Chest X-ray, AP view. Patient: 44 years old, sex F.
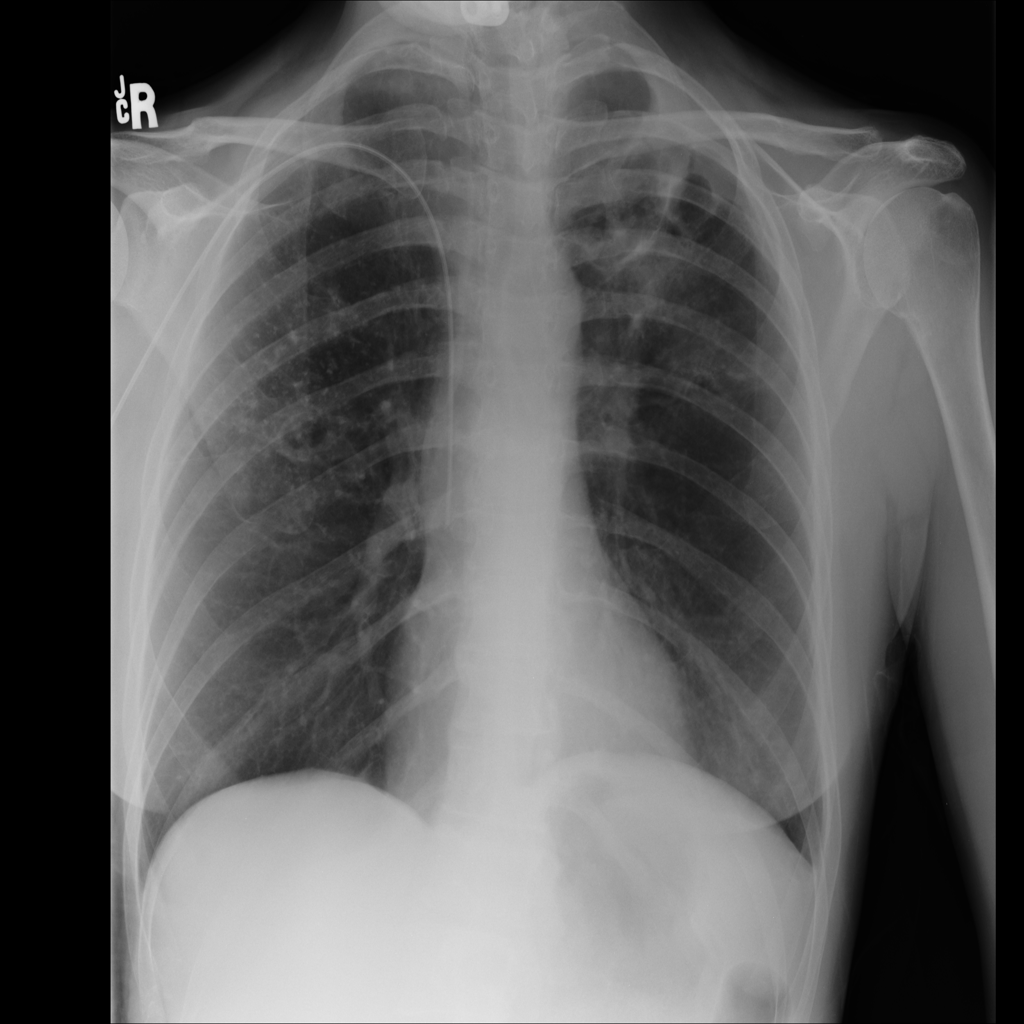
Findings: No Finding